Field crop: maize
Growth stage: 2
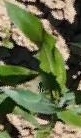
Species: maize